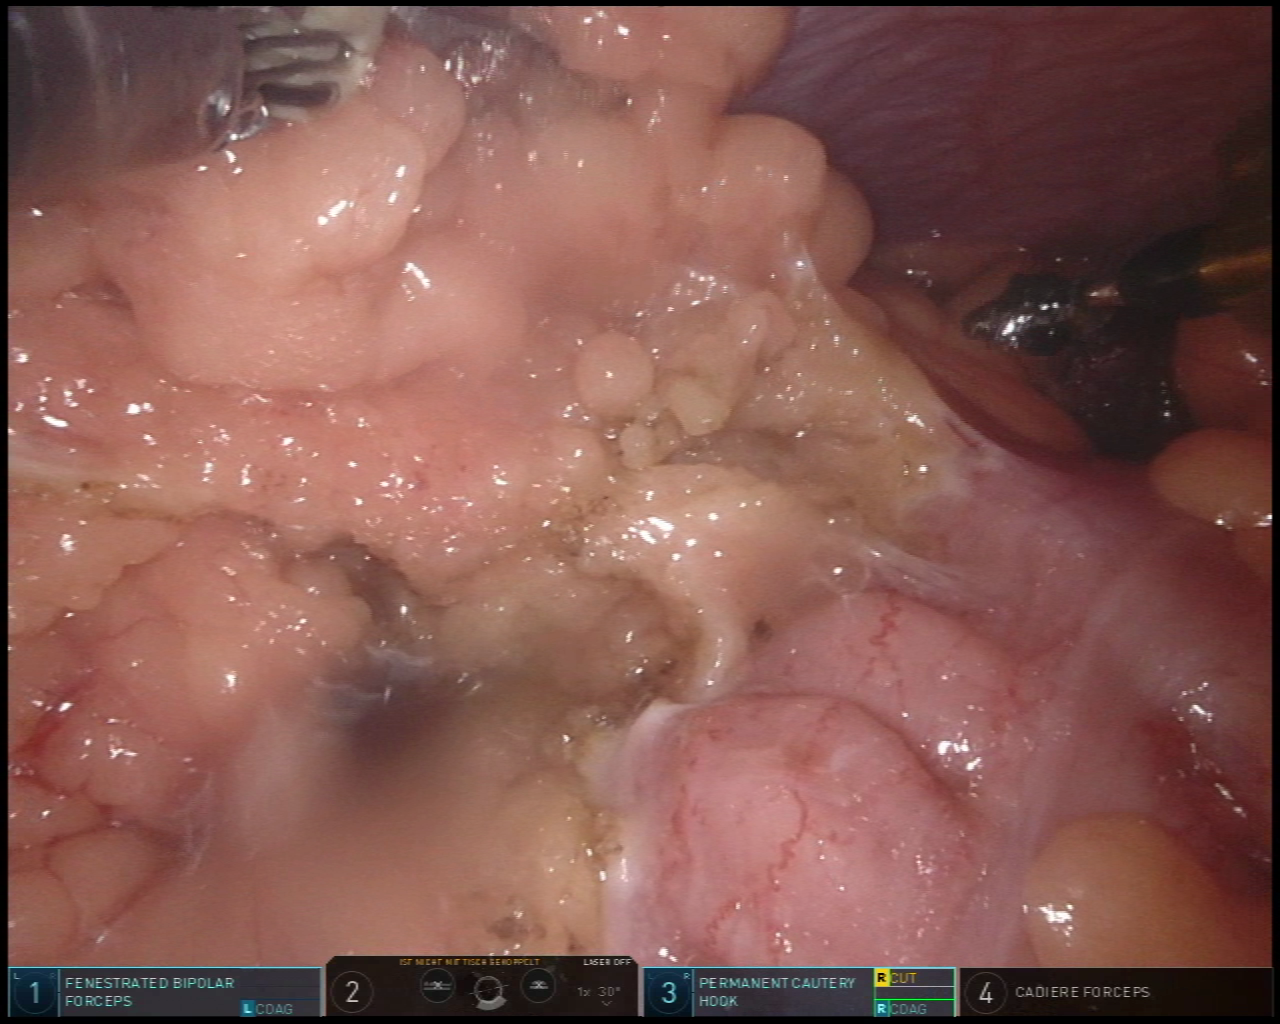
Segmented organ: colon
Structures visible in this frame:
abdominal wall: yes
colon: yes
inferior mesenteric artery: no
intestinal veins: no
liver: no
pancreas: no
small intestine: no
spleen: no
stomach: no
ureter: no
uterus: no
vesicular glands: no